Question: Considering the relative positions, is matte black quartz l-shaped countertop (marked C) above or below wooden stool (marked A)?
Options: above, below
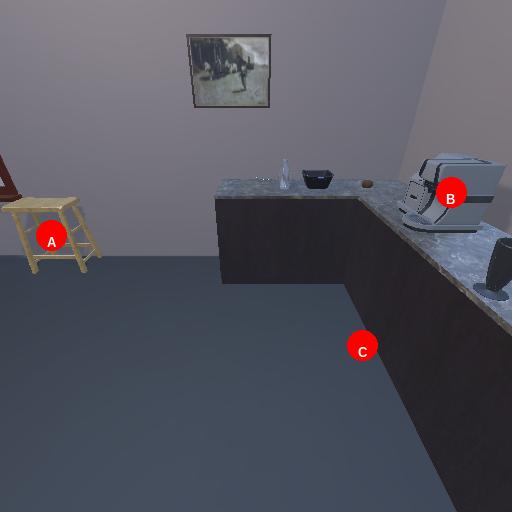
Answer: above